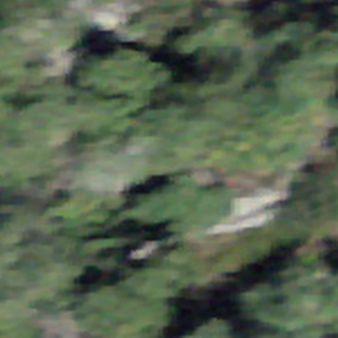
Label: bouldering_area